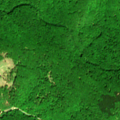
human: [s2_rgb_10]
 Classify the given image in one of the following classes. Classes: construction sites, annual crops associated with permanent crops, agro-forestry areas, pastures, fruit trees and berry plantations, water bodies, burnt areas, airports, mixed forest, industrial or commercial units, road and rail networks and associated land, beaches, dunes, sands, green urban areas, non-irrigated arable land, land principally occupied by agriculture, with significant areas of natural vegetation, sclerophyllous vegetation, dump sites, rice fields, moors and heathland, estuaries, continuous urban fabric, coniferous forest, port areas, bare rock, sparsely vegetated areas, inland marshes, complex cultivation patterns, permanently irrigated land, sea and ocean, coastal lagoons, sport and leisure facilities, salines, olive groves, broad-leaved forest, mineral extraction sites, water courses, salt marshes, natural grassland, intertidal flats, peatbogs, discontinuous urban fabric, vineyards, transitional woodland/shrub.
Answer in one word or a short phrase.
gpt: broad-leaved forest